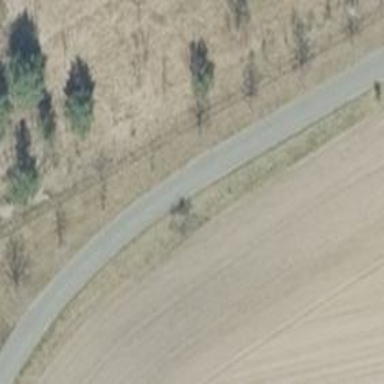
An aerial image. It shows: Avenue of deciduous broadleaved trees.